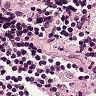
Metastatic tissue present: no